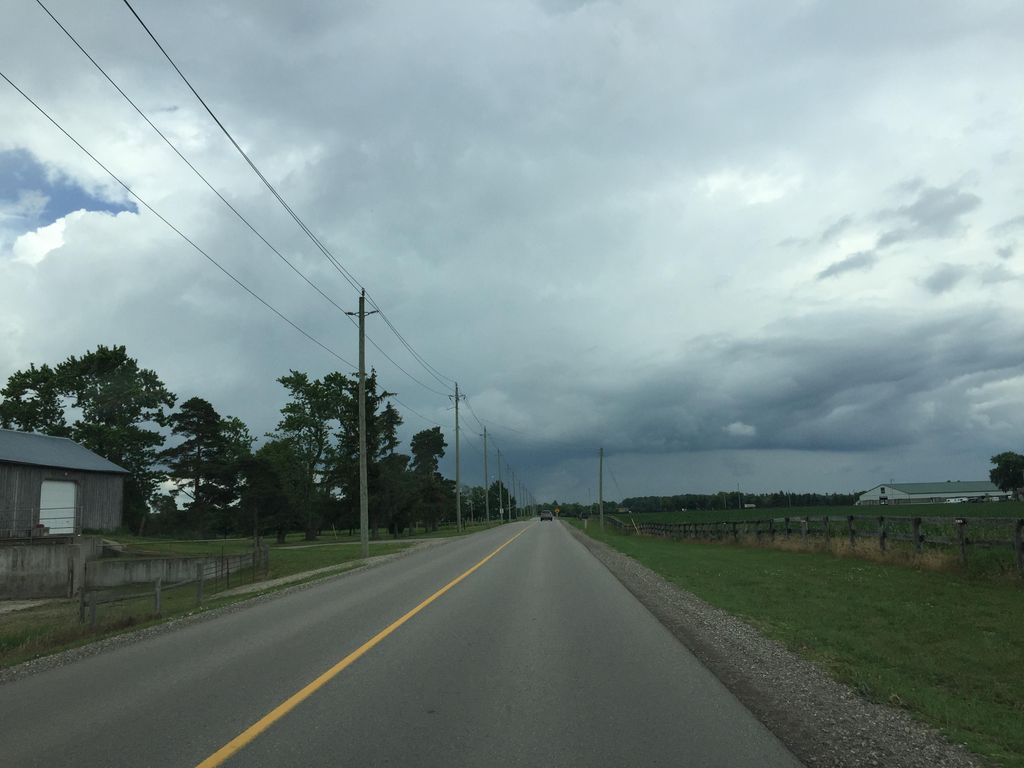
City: kitchener-waterloo